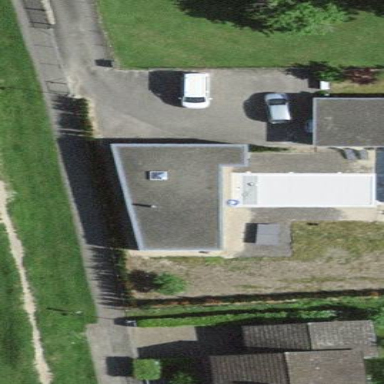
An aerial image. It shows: Garage building.